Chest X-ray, AP view. Patient: 53 years old, sex M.
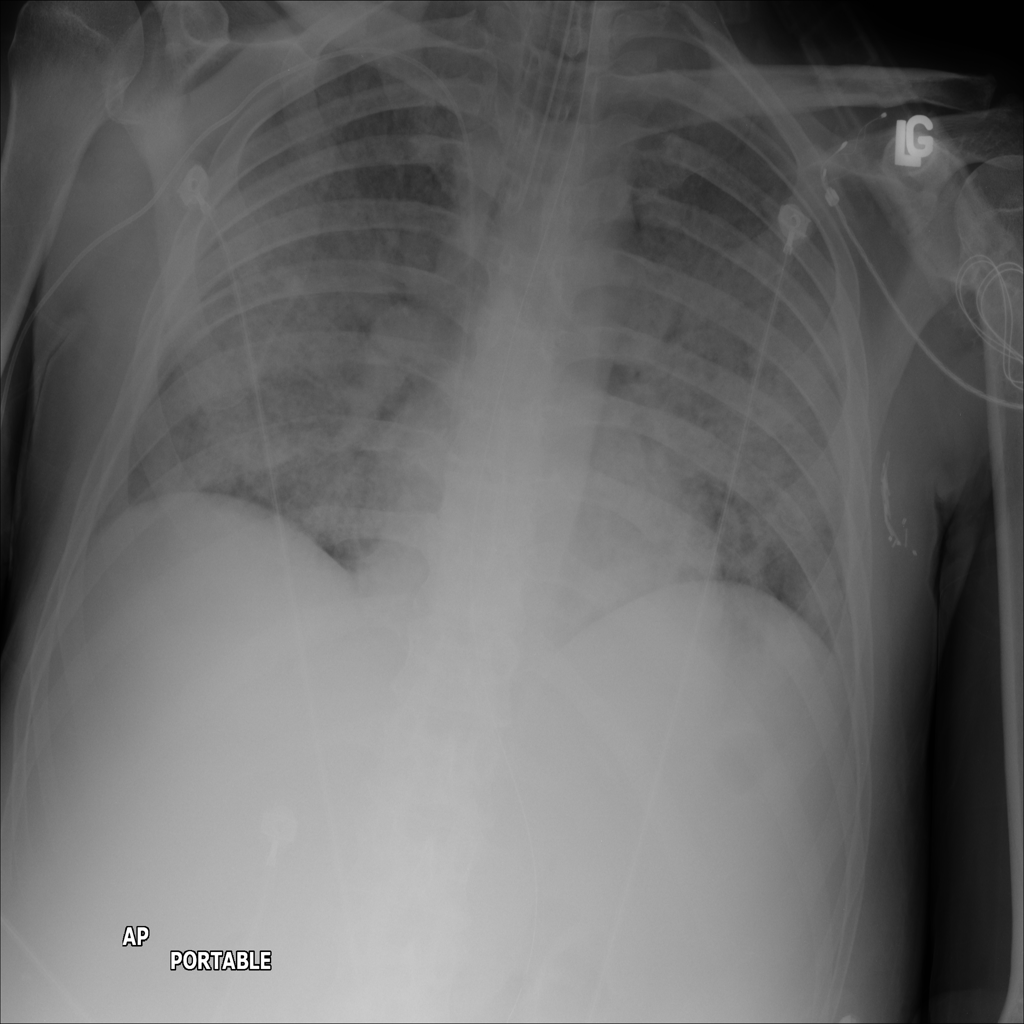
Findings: Edema, Infiltration, Pneumonia